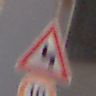
Verkehrszeichen: DoppelkurveZunaechstLinks
Zusatzzeichen unten: Geschwindigkeit10
Umgebung: Outdoor, Urban
Tageszeit: Midday
Wetter: Clear
Licht: Natural
Jahreszeit: NotSpecified
Kontrast: HighContrast